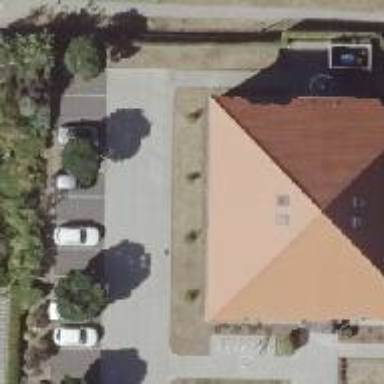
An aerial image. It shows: Office building with pyramidal roof.